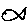
Label: fish